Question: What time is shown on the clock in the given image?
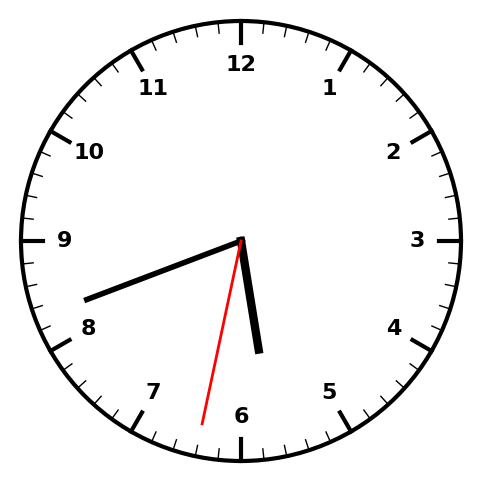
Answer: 05:41:32